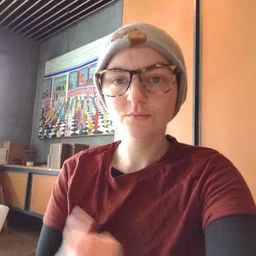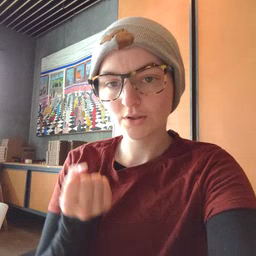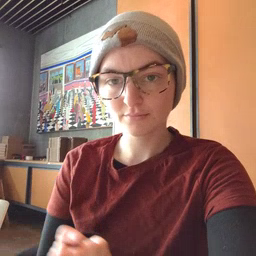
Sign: drawer